Question: I want to add some 'TextField' to a form dynamically and hide or show some of the onClick.
What I want to implement as image (its actually german so I explain it):
On the left side there are the days of the week (Monday, Tuesday, ... , Sunday). If u click the button with the arrow to the right direction the actuall week should hide and the next week shows up.
I stored an 'Integer' that represent a cycle. So If in the database is a 3 I need to be able to click 3 times on the button "next week". (NOTE: this number can change dynamically). So If I change the number 3 to 5 I need 5 times this form.
I hope I described it "O.k", my english isn't the best. Sorry for that.

What I've read:
First I need a panel where I add the 'TextFields', second I need a ListView which gets a list of Panels. But I don't get how this works.. is this the right way to do this?
FormPanel:
'''
public class FoodFieldPanel extends Panel {
public FoodFieldPanel(String id) {
super(id);
WebMarkupContainer foodFields = new WebMarkupContainer("foodFields");
TextField monday = new TextField("monday");
TextField tuesday = new TextField("tuesday");
TextField wendnesday = new TextField("wendnesday");
TextField thursday = new TextField("thursday");
TextField friday = new TextField("friday");
TextField saturday = new TextField("saturday");
TextField sunday = new TextField("sunday");
foodFields.add(monday);
foodFields.add(tuesday);
foodFields.add(wendnesday);
foodFields.add(thursday);
foodFields.add(friday);
foodFields.add(saturday);
foodFields.add(sunday);
add(foodFields);
}
}
'''
Page:
'''
public class FoodDetailPanel extends Panel {
public FoodDetailPanel(String id, final IModel<Category> catModel, boolean fieldsEnabled) {
super(id, catModel);
setOutputMarkupId(true);
int cycle = 4;
List<FoodFieldPanel> textFields = new ArrayList<FoodFieldPanel>();
for (int a = 1; a <= cycle; a++) {
textFields.add(new FoodFieldPanel("foodField"));
}
add(new ListView("test", textFields) {
protected void populateItem(ListItem item) {
FoodFieldPanel test = (FoodFieldPanel) item.getModelObject();
add(test);
}
});
}
}
'''
MarkupForPage:
'''
<wicket:panel xmlns:wicket="http://wicket.apache.org">
<span wicket:id="test">
<div wicket:id="foodField">
</div>
</span>
</wicket:panel>
'''
As a first step I want to create the panel as often as I need it ..
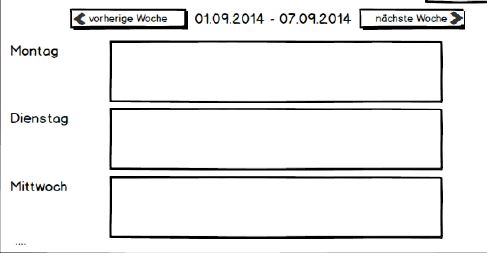
Answer: So, given that your display is static and only the data behind it has to change, you can utilise the power of models. (I can't post a full solution, it would be too long but hopefully it'll show you the general idea.)
'''
class WeekData {
private String monday;
private String tuesday;
// and so on
}
class AllData {
private final int minWeek;
private final int maxWeek;
private int currentWeek; // this is modified by clicking the arrows
private Map<Integer, WeekData> weekMap;
public IModel<WeekData> createDataModel() {
return new IModel<WeekData>() {
public WeekData getObject() {
return weekMap.get( currentWeek );
}
}
}
public IModel<Integer> createWeekModel() {
return new IModel<Integer>() {
public Integer getObject() {
return currentWeek;
}
}
}
}
'''
Your 'FoodFieldPanel' initialisation will look like this:
'''
public FoodFieldPanel(String id, IModel<AllData> model) {
super(id);
WebMarkupContainer foodFields = new WebMarkupContainer("foodFields", new CompoundPropertyModel( model.getObject().createDataModel() ) );
TextField monday = new TextField("monday");
TextField tuesday = new TextField("tuesday");
//...
foodFields.add(monday);
foodFields.add(tuesday);
//
add(foodFields);
}
'''
You'll also need to change the code for the arrows in a similar fashion, but the basic idea is that by using dynamic models you can replace the data behind the page without the display code even knowing about the logic. And you don't need the extra 'ListView'. (Although I would personally store the days of the week in a 'ListView' but I didn't want to complicate my answer even further.)
This kind of decoupling of display and model is one of Wicket's most powerful features so <URL>.